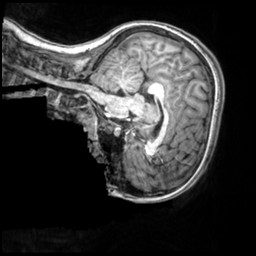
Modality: T1w
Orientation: sagittal